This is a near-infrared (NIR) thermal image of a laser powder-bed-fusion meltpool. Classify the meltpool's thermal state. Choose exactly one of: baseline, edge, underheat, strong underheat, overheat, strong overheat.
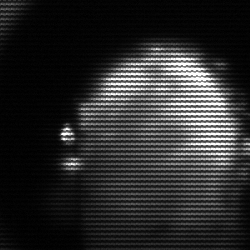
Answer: baseline